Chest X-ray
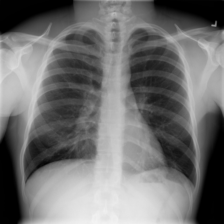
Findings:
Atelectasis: negative
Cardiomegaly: negative
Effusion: negative
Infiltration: negative
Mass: negative
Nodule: negative
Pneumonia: negative
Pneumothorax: negative
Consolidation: negative
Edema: negative
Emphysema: negative
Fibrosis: negative
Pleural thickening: negative
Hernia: negative